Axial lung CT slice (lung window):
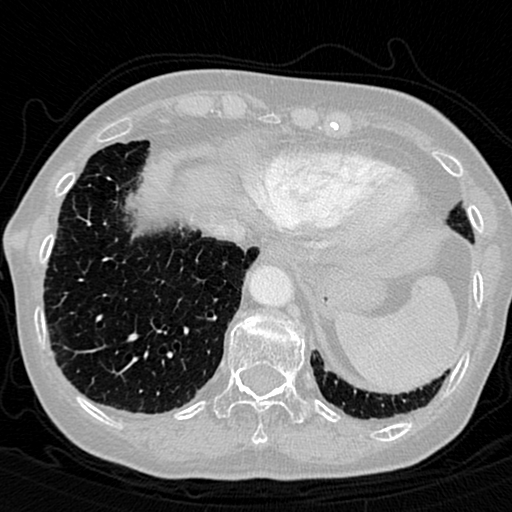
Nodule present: no